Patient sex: F
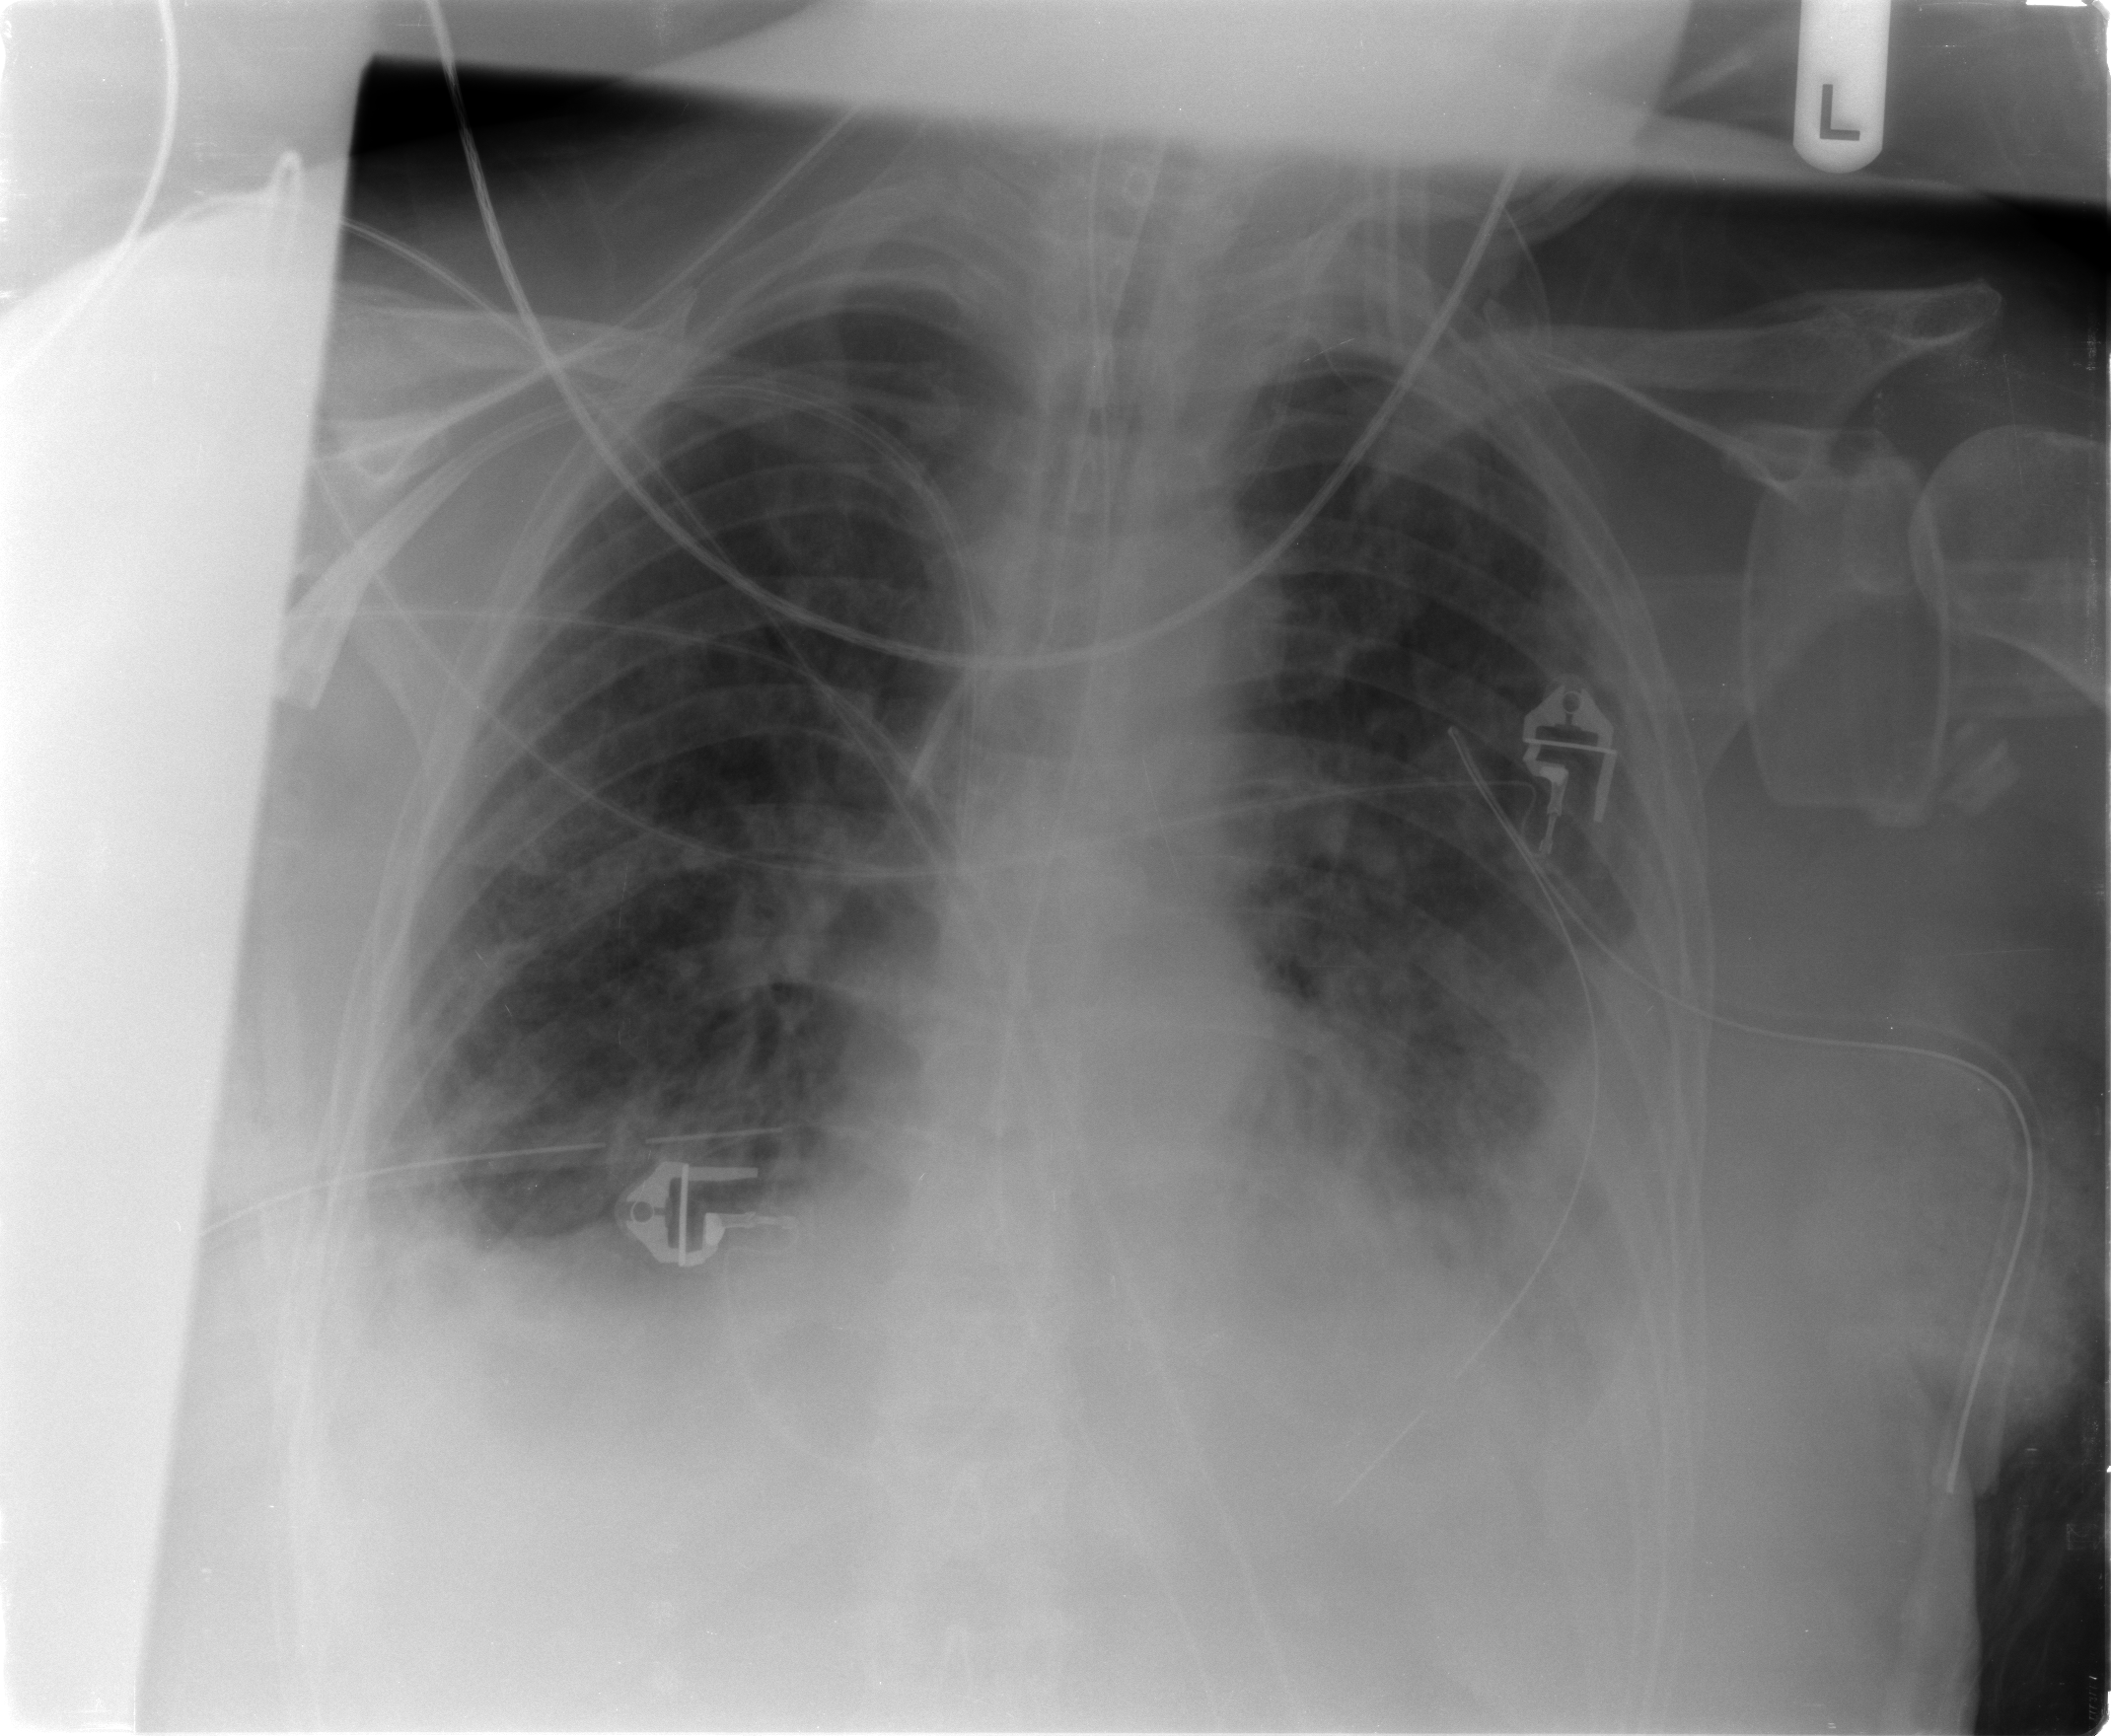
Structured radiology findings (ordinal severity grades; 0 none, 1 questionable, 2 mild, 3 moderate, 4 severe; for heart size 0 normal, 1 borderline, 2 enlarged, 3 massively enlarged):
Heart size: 1
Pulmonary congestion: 2
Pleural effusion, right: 2
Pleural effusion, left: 3
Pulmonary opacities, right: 3
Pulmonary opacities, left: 3
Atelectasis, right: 2
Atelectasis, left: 3